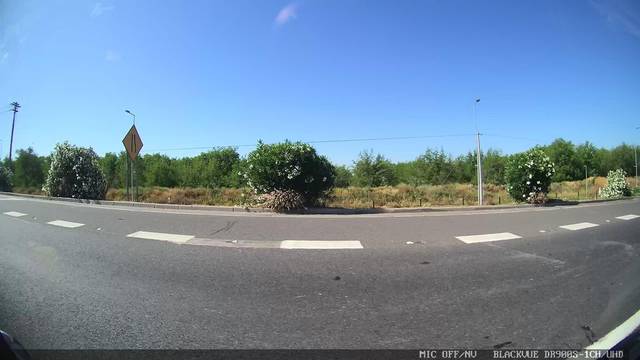
Region: Chile
Coordinates: -33.416, -70.776